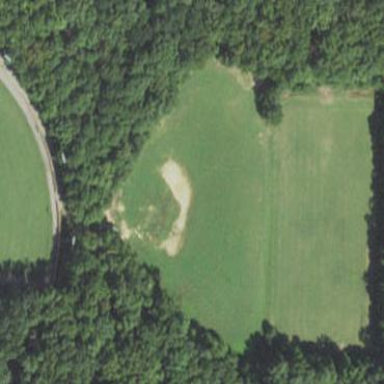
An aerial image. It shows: Grass pitch used for baseball.